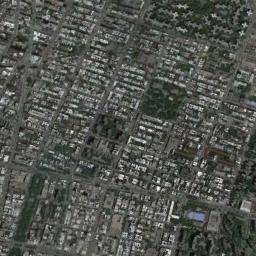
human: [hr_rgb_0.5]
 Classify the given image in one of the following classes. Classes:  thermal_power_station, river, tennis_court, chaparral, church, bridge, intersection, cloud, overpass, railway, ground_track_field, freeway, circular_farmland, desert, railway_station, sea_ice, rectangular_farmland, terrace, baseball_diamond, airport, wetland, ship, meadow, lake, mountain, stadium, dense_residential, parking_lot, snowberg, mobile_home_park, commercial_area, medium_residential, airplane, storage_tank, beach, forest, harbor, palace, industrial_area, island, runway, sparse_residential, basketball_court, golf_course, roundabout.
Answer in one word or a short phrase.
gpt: commercial_area